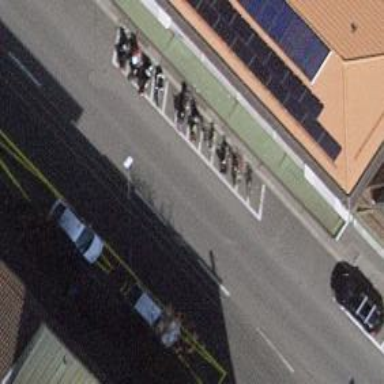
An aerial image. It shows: Bicycle parking area with stands available.